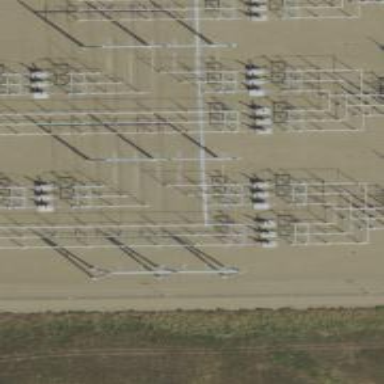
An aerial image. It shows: Switch for power supply.